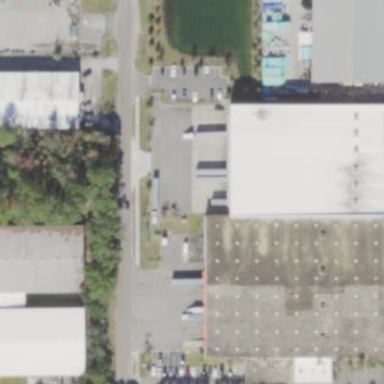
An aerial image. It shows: Industrial area with warehouse.